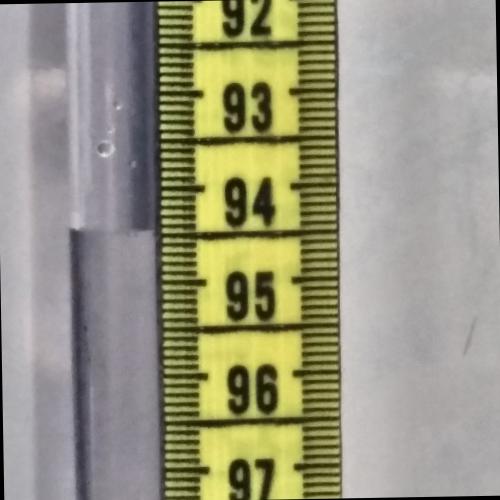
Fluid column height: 94.4 cm